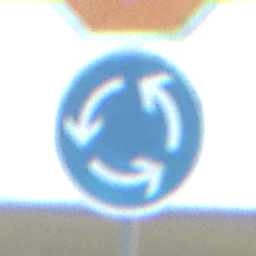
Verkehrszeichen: Kreisverkehr
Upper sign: Stop
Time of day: SunriseSunset
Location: Outdoor (RoadRail)
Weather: PartlyCloudy
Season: NotSpecified
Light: Natural